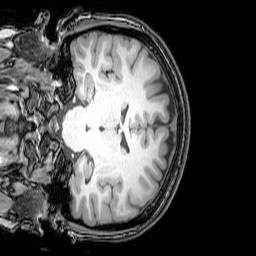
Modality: T1w
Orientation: coronal
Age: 21
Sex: female
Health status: healthy
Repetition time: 0.081 s
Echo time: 0.037 s